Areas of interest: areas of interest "THE PENINSULA"
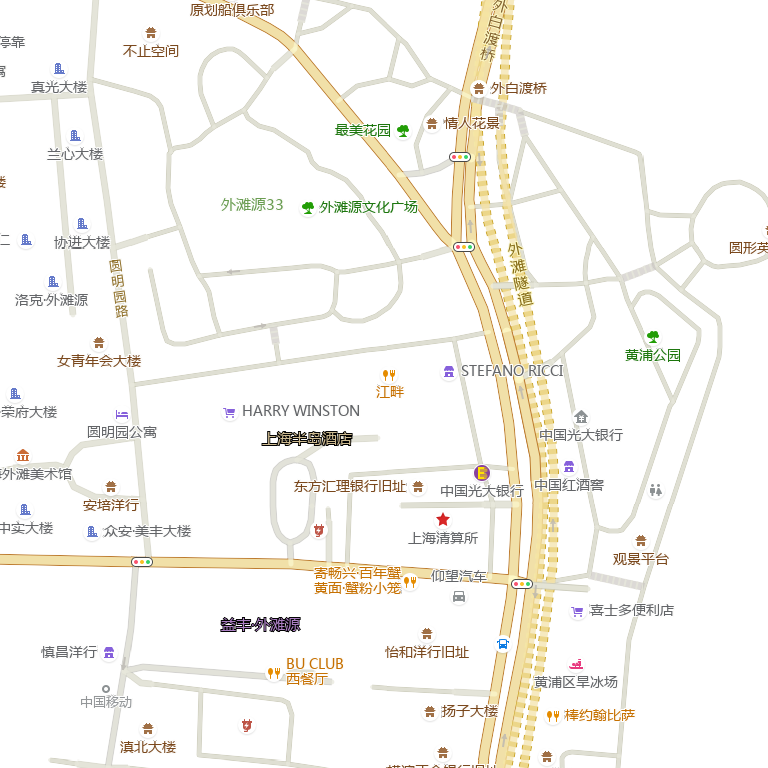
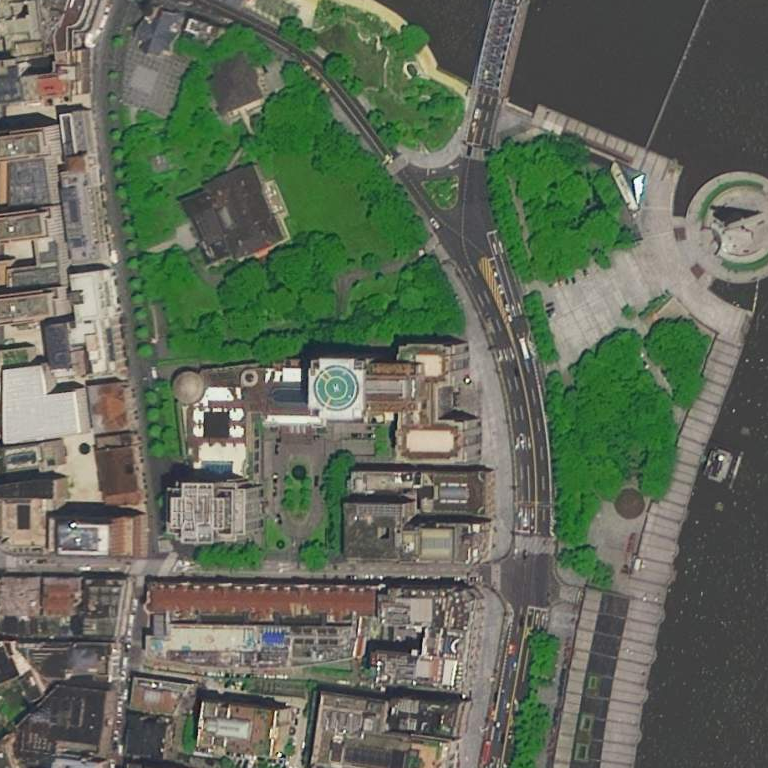